Question: I have a gridview control with images and text with this xaml:
'''
<Grid Grid.Column="1" Margin="0,40,30,0" >
<GridView x:Name="celebGridView" Margin="0,0,0,0" Padding="0,0,0,0">
<GridView.ItemsPanel>
<ItemsPanelTemplate>
<WrapGrid Orientation="Horizontal" MaximumRowsOrColumns="3"/>
</ItemsPanelTemplate>
</GridView.ItemsPanel>
<GridView.Header>
<StackPanel Width="480" Margin="0,4,14,0">
<StackPanel Orientation="Horizontal" Margin="0,0,0,10">
<TextBlock Text="Most Viewed Celebs" Foreground="black" FontSize="25"/>
<Image Source="/images/Navigation-Right.png" Margin="10,0,0,0"/>
</StackPanel>
</StackPanel>
</GridView.Header>
<GridView.ItemTemplate>
<DataTemplate>
<StackPanel>
<Image Source="{Binding ImageBitmap}" />
<TextBlock HorizontalAlignment="Center" Text="{Binding Name_}" Foreground="Black"/>
</StackPanel>
</DataTemplate>
</GridView.ItemTemplate>
</GridView>
</Grid>
'''
and i get this purple border around the selected items in the gridview below

How can i override this behaviour, i need to change the color to a custom color (#fdeb01).
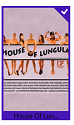
Answer: Aside from using Expression Blend, note that Metro ListView selection color modification in XAML is also valid for GridViewItems so changing the following:
'''
<SolidColorBrush x:Key="ListViewItemSelectedBackgroundThemeBrush" Color="#fdeb01"> </SolidColorBrush>
<SolidColorBrush x:Key="ListViewItemPointerOverBackgroundThemeBrush" Color="#ffffff"></SolidColorBrush>
<SolidColorBrush x:Key="ListViewItemSelectedPointerOverBackgroundThemeBrush" Color="#fdeb01"></SolidColorBrush>
<SolidColorBrush x:Key="ListViewItemSelectedPointerOverBorderThemeBrush" Color="#fdeb01"></SolidColorBrush>
'''
will also affect the gridview.